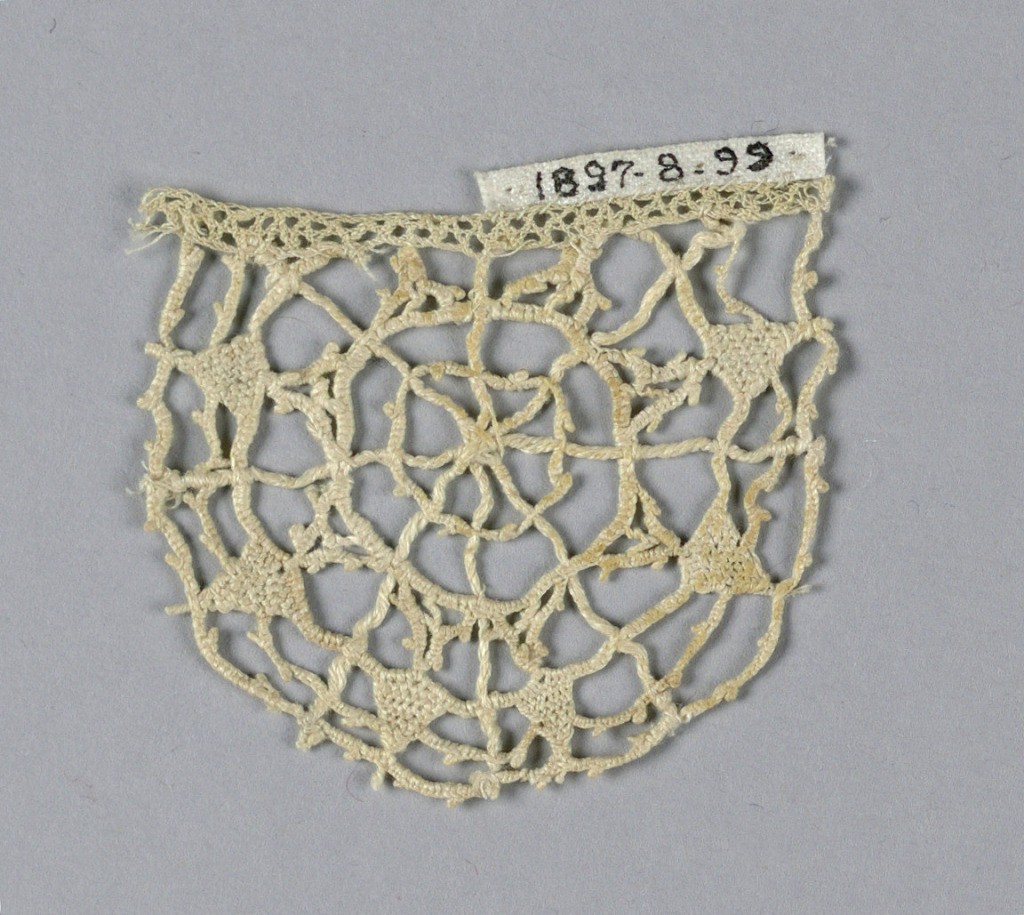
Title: Fragment
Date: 16th century
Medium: linen Technique: needle lace (reticella)
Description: Rounded tab of reticella with design of concentric circles and triangles.